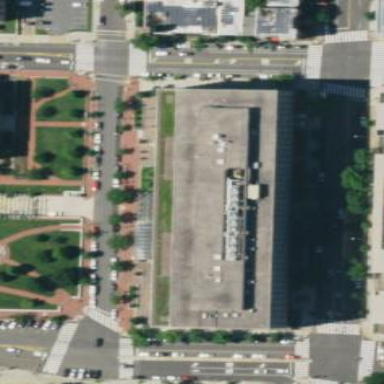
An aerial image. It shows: Office building.